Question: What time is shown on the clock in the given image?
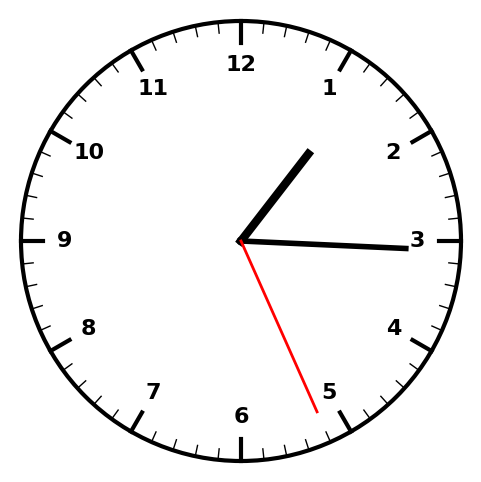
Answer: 01:15:26